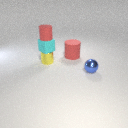
small yellow metal cylinder to the left of small blue metal sphere